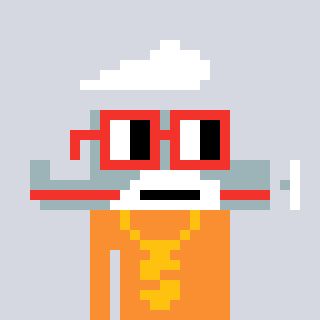
a pixel art character with square red glasses, a plane-shaped head and a orange-colored body on a cool background